Question: AlphaBlend and DoubleBuffered set to True. I have Duo Core 2Ghz and drawing takes 100% CPU, even i had once BSOD. My goal is selecting custom area on screen and get coordinates. Enabling/disablin Windows Aero doesnt speed up. Thanks for help.

'''
unit ZaznaczenieObszaru;
interface
uses
Winapi.Windows, Winapi.Messages, System.SysUtils, System.Variants, System.Classes, Vcl.Graphics,
Vcl.Controls, Vcl.Forms, Vcl.Dialogs, Vcl.ExtCtrls;
type
TForm3 = class(TForm)
Image1: TImage;
procedure FormCreate(Sender: TObject);
procedure Image1MouseDown(Sender: TObject; Button: TMouseButton; Shift: TShiftState; X, Y: Integer);
procedure Image1MouseMove(Sender: TObject; Shift: TShiftState; X, Y: Integer);
procedure Image1MouseUp(Sender: TObject; Button: TMouseButton; Shift: TShiftState; X, Y: Integer);
procedure FormKeyPress(Sender: TObject; var Key: Char);
private
public
{ Public declarations }
end;
var
Form3: TForm3;
rysuj: boolean;
poczatekX, poczatekY, xGlobalne, yGlobalne: Integer;
kolorIzy: TColor;
implementation
{$R *.dfm}
procedure TForm3.FormCreate(Sender: TObject);
begin
Width := Screen.Width;
Height := Screen.Height;
rysuj := False;
kolorIzy := <PHONE>;
end;
procedure TForm3.FormKeyPress(Sender: TObject; var Key: Char);
begin
if (Key = #13) then Close;
end;
procedure TForm3.Image1MouseDown(Sender: TObject; Button: TMouseButton; Shift: TShiftState; X, Y: Integer);
begin
Image1.Picture.Bitmap := nil;
Image1.Canvas.Brush.Color := kolorIzy;
poczatekX := X;
poczatekY := Y;
rysuj := true;
end;
procedure TForm3.Image1MouseMove(Sender: TObject; Shift: TShiftState; X, Y: Integer);
begin
if rysuj = true then
begin
xGlobalne := X;
yGlobalne := Y;
Image1.Picture.Bitmap := nil;
Image1.Canvas.Brush.Color := kolorIzy;
Image1.Canvas.Rectangle(poczatekX, poczatekY, xGlobalne, yGlobalne)
end;
end;
procedure TForm3.Image1MouseUp(Sender: TObject; Button: TMouseButton; Shift: TShiftState; X, Y: Integer);
begin
rysuj := False;
end;
end.
'''
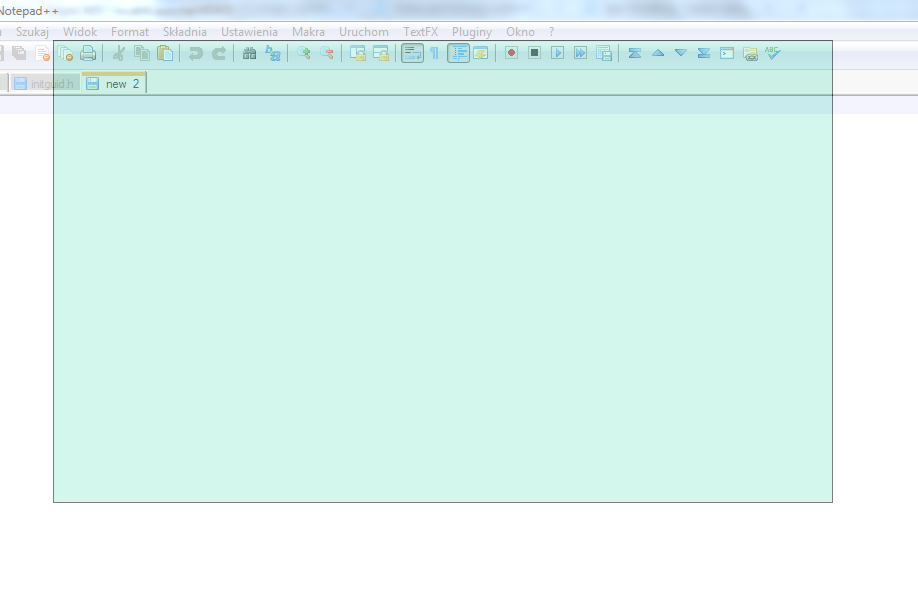
Answer: You could use a 'TPaintBox' instead of 'TImage' (It's Canvas is not meant for such usage as @Ken already commented) and draw your rectangle on the 'TPaintBox.OnPaint' event. don't draw on Mouse events, but rather use 'TPaintBox.Invalidate'. Here is an example:
'''
procedure TForm1.PaintBox1MouseDown(Sender: TObject; Button: TMouseButton;
Shift: TShiftState; X, Y: Integer);
begin
poczatekX := X;
poczatekY := Y;
rysuj := True;
end;
procedure TForm1.PaintBox1MouseMove(Sender: TObject; Shift: TShiftState; X, Y: Integer);
begin
if rysuj then
begin
xGlobalne := X;
yGlobalne := Y;
PaintBox1.Invalidate;
end;
end;
procedure TForm1.PaintBox1MouseUp(Sender: TObject; Button: TMouseButton;
Shift: TShiftState; X, Y: Integer);
begin
rysuj := False;
PaintBox1.Invalidate;
end;
procedure TForm1.PaintBox1Paint(Sender: TObject);
begin
if rysuj then
begin
PaintBox1.Canvas.Brush.Color := kolorIzy;
PaintBox1.Canvas.Rectangle(poczatekX, poczatekY, xGlobalne, yGlobalne);
end;
end;
'''
I guess the same could be applied using only the 'TForm' itself without any graphic controls, by drawing to the Form's canvas directly (same events as with the 'TPaintBox').